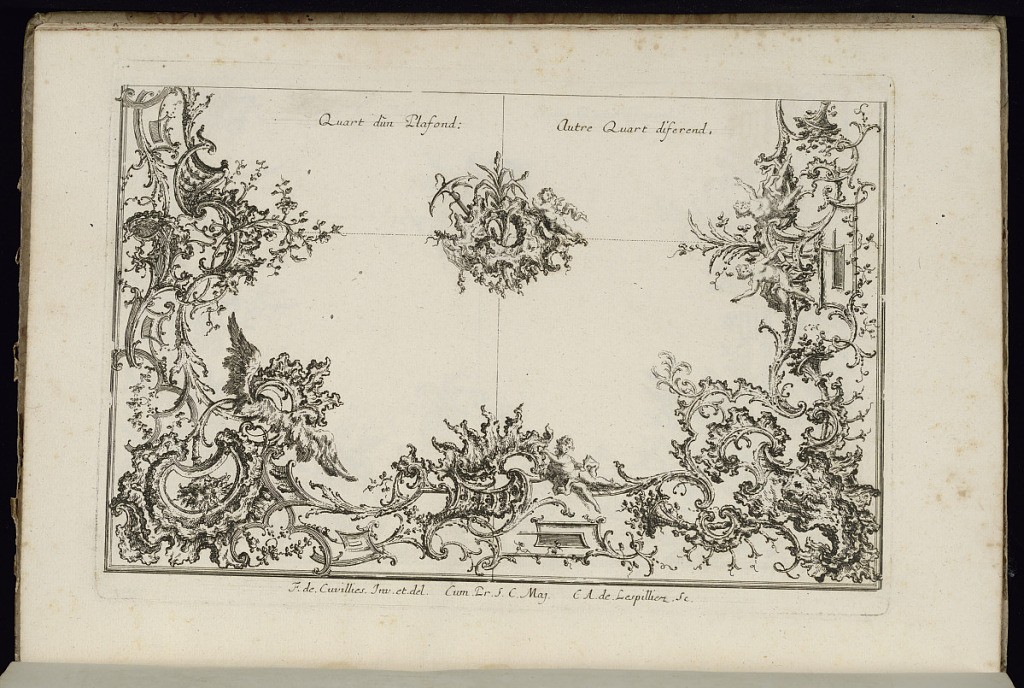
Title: Two Quarters of a Ceiling
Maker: François de Cuvilliés the Elder, Belgian, 1695 - 1768
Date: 1740–68
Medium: Etching and engraving on paper
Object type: Bound print
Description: Design for two quarters of a rocaille ceiling with alternate suggestions divided by a central rosette.